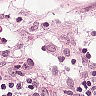
Metastatic tissue present: no